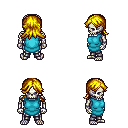
a pixel art fantasy rpg character, male body template, skeleton, teal tunic, metal pants, blonde loose hair, four views (front, back, left, right), 2x2 character sprite sheet, small pixel art, hard edges, no anti-aliasing